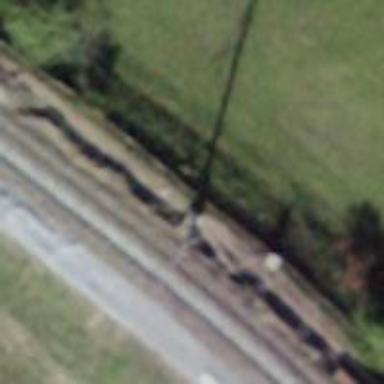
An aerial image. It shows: Power pole.